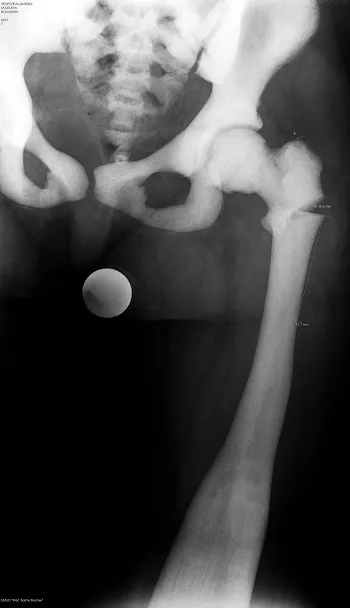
Diagnostic rontgenography.
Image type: radiology (x_ray)